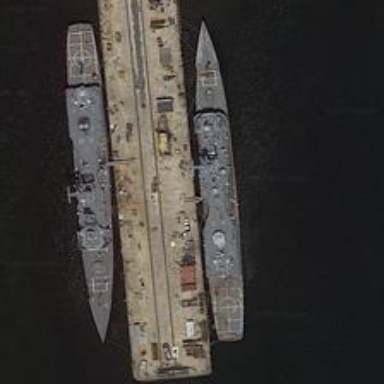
On both sides of this wharf, there is a ship .